Aerial crown-view tile of a tropical tree (Barro Colorado Island, Panama), acquired 20250217:
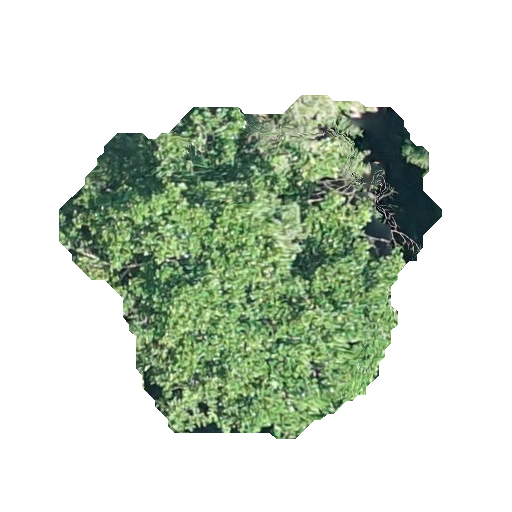
Species: Poulsenia armata
GBIF accepted scientific name: Poulsenia armata
Crown area: 133.956 m²